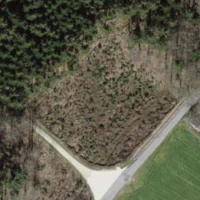
EUNIS habitat code: 44
Species observed at this site:
Lamium galeobdolon